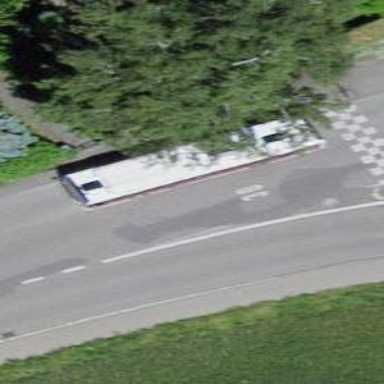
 serving as platform for public transportation."